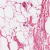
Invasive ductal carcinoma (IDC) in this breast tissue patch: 0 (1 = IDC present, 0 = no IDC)